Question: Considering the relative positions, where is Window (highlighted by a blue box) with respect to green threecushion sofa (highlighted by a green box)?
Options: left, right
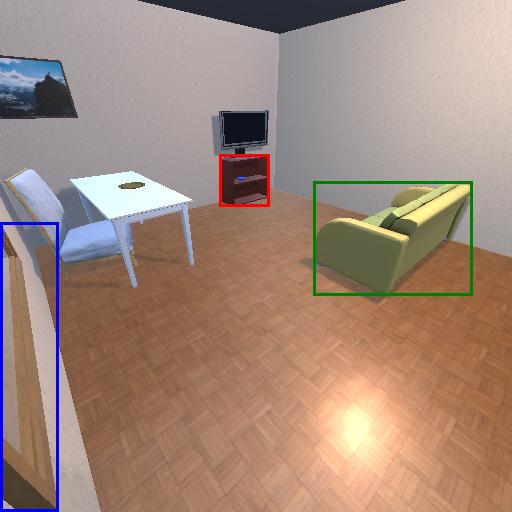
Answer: left